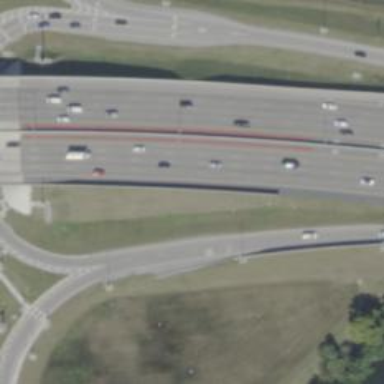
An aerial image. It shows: Motorway link with asphalt surface leading to diverging diamond interchange (DDI).